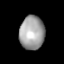
Tissue: lung
Cell type: Others
Senescence score: 0.2351
Nuclear area (px): 821
Mean DAPI intensity: 160.464